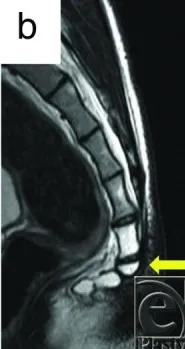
(b) Preoperative magnetic resonance imaging (T2) findings. The arrow indicates anterior bending of the coccyx.
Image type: radiology (mri)